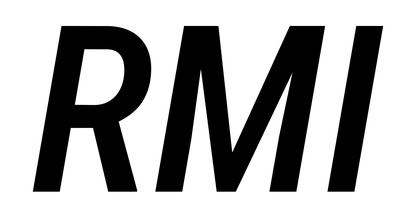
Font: Roboto-Italic_Condensed_Medium_Italic